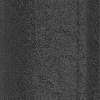
Atmospheric dust classification: dusty